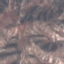
Land use / land cover class: HerbaceousVegetation